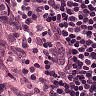
Metastatic tissue present: yes